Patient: sex M, age 28
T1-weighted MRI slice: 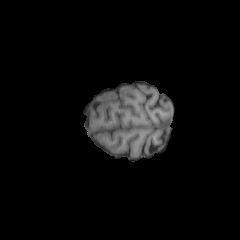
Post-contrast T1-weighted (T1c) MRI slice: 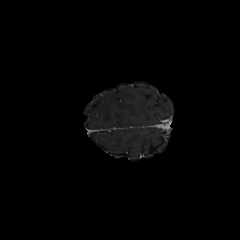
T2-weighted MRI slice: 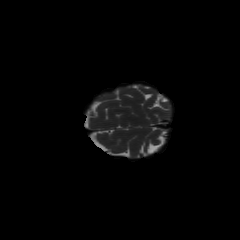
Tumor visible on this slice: no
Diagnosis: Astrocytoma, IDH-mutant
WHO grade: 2